Aerial crown-view tile of a tropical tree (Barro Colorado Island, Panama), acquired 20250512:
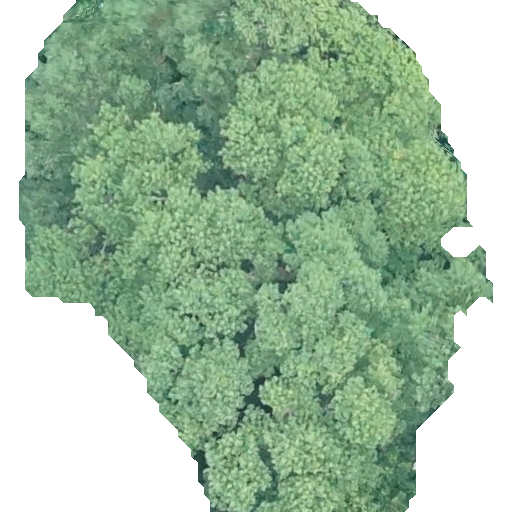
Species: Hieronyma alchorneoides
GBIF accepted scientific name: Hieronyma alchorneoides
Crown area: 317.433 m²